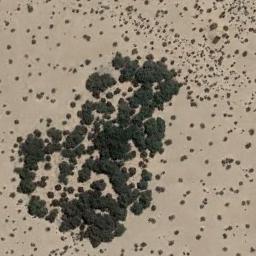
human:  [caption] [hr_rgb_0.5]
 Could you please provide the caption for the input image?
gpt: Chaparral is densely distributed in the sand from the middle to sparsely around .

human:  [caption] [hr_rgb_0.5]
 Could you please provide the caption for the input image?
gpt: There are some different kinds of bushes make up the chaparral on the desert .

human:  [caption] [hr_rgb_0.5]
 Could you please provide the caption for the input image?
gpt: Some connected green chaparrals and some dense small chaparrals grow in the desert .

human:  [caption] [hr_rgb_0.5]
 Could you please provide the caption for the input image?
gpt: There are clusters of lush trees in the desert .

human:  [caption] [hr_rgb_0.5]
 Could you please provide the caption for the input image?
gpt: The chaparral is thicker on the left than on the right .